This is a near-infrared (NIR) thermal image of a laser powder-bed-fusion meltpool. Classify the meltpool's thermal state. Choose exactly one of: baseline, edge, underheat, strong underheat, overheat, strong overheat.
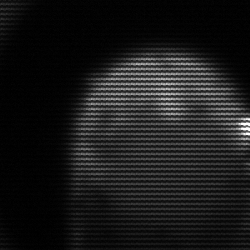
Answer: edge